Question: I've got a view controller that handles a lot of complex on-screen controls. One of these is a sliding menu that contains 9 'UIButton' controls drawn in a grid using constraints, like so:

The load time of this view controller is nearly 3 seconds on device, and I've narrowed down the cause to the quantity of 'UIButtons' inside this view. (I originally thought it was because it was being drawn off screen, but moving it to the center of the view controller didn't help).
I'm trying to come up with a way to improve the performance of these buttons, but I'm not really sure which direction to go. Will loading them in a 'UICollectionView' help? Or is there a way to lazy-load the buttons so that they're drawn after the view controller is presented?
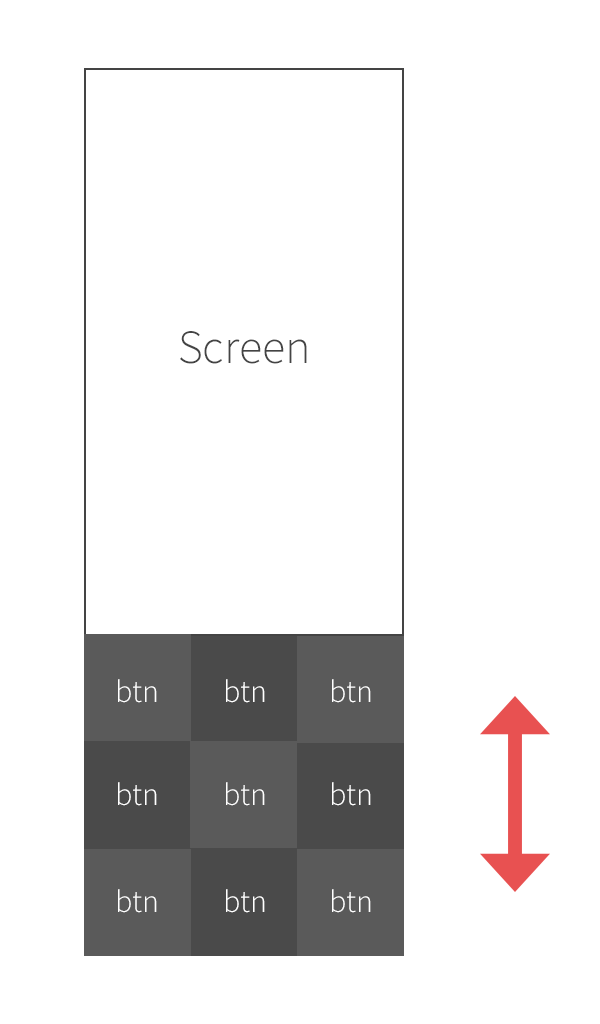
Answer: Turns out migrating this to a UICollectionView (even using constraints written in code) has made a significant performance improvement to this view controller.
It also has the added benefit of supporting paged views - more than 9 controls in the menu.